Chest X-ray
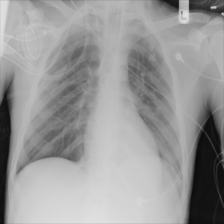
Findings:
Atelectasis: negative
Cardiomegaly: negative
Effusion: negative
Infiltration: negative
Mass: negative
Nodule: negative
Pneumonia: negative
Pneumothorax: negative
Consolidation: negative
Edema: negative
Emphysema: negative
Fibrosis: negative
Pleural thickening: negative
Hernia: negative